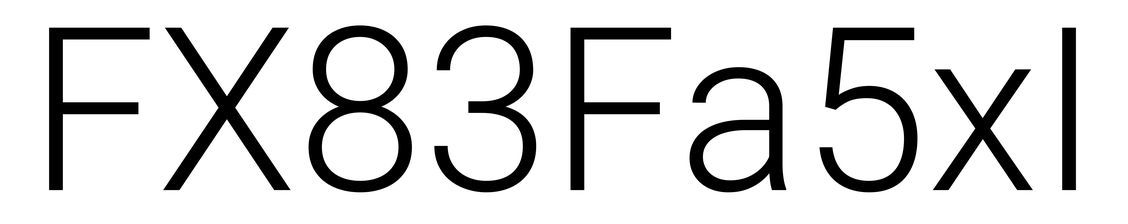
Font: Roboto_Light